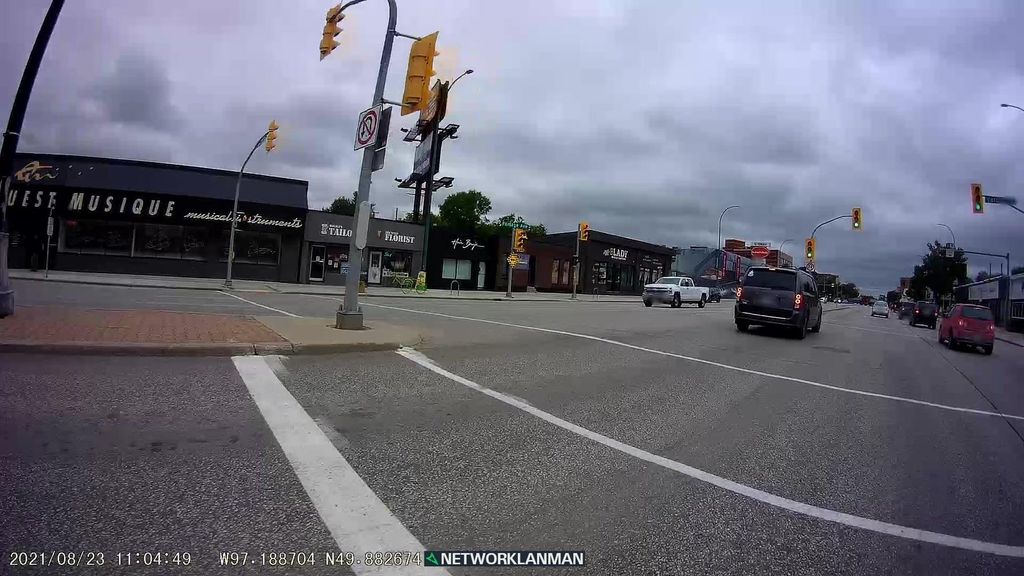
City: winnipeg